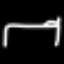
Label: bed